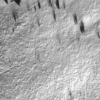
Label: not_dusty